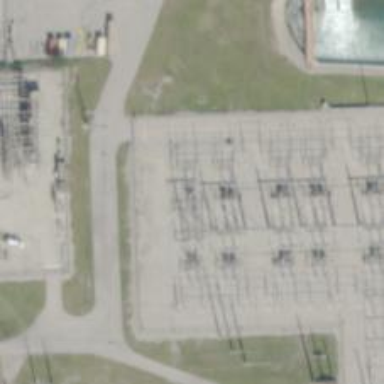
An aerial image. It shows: Switch for power supply.